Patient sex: F
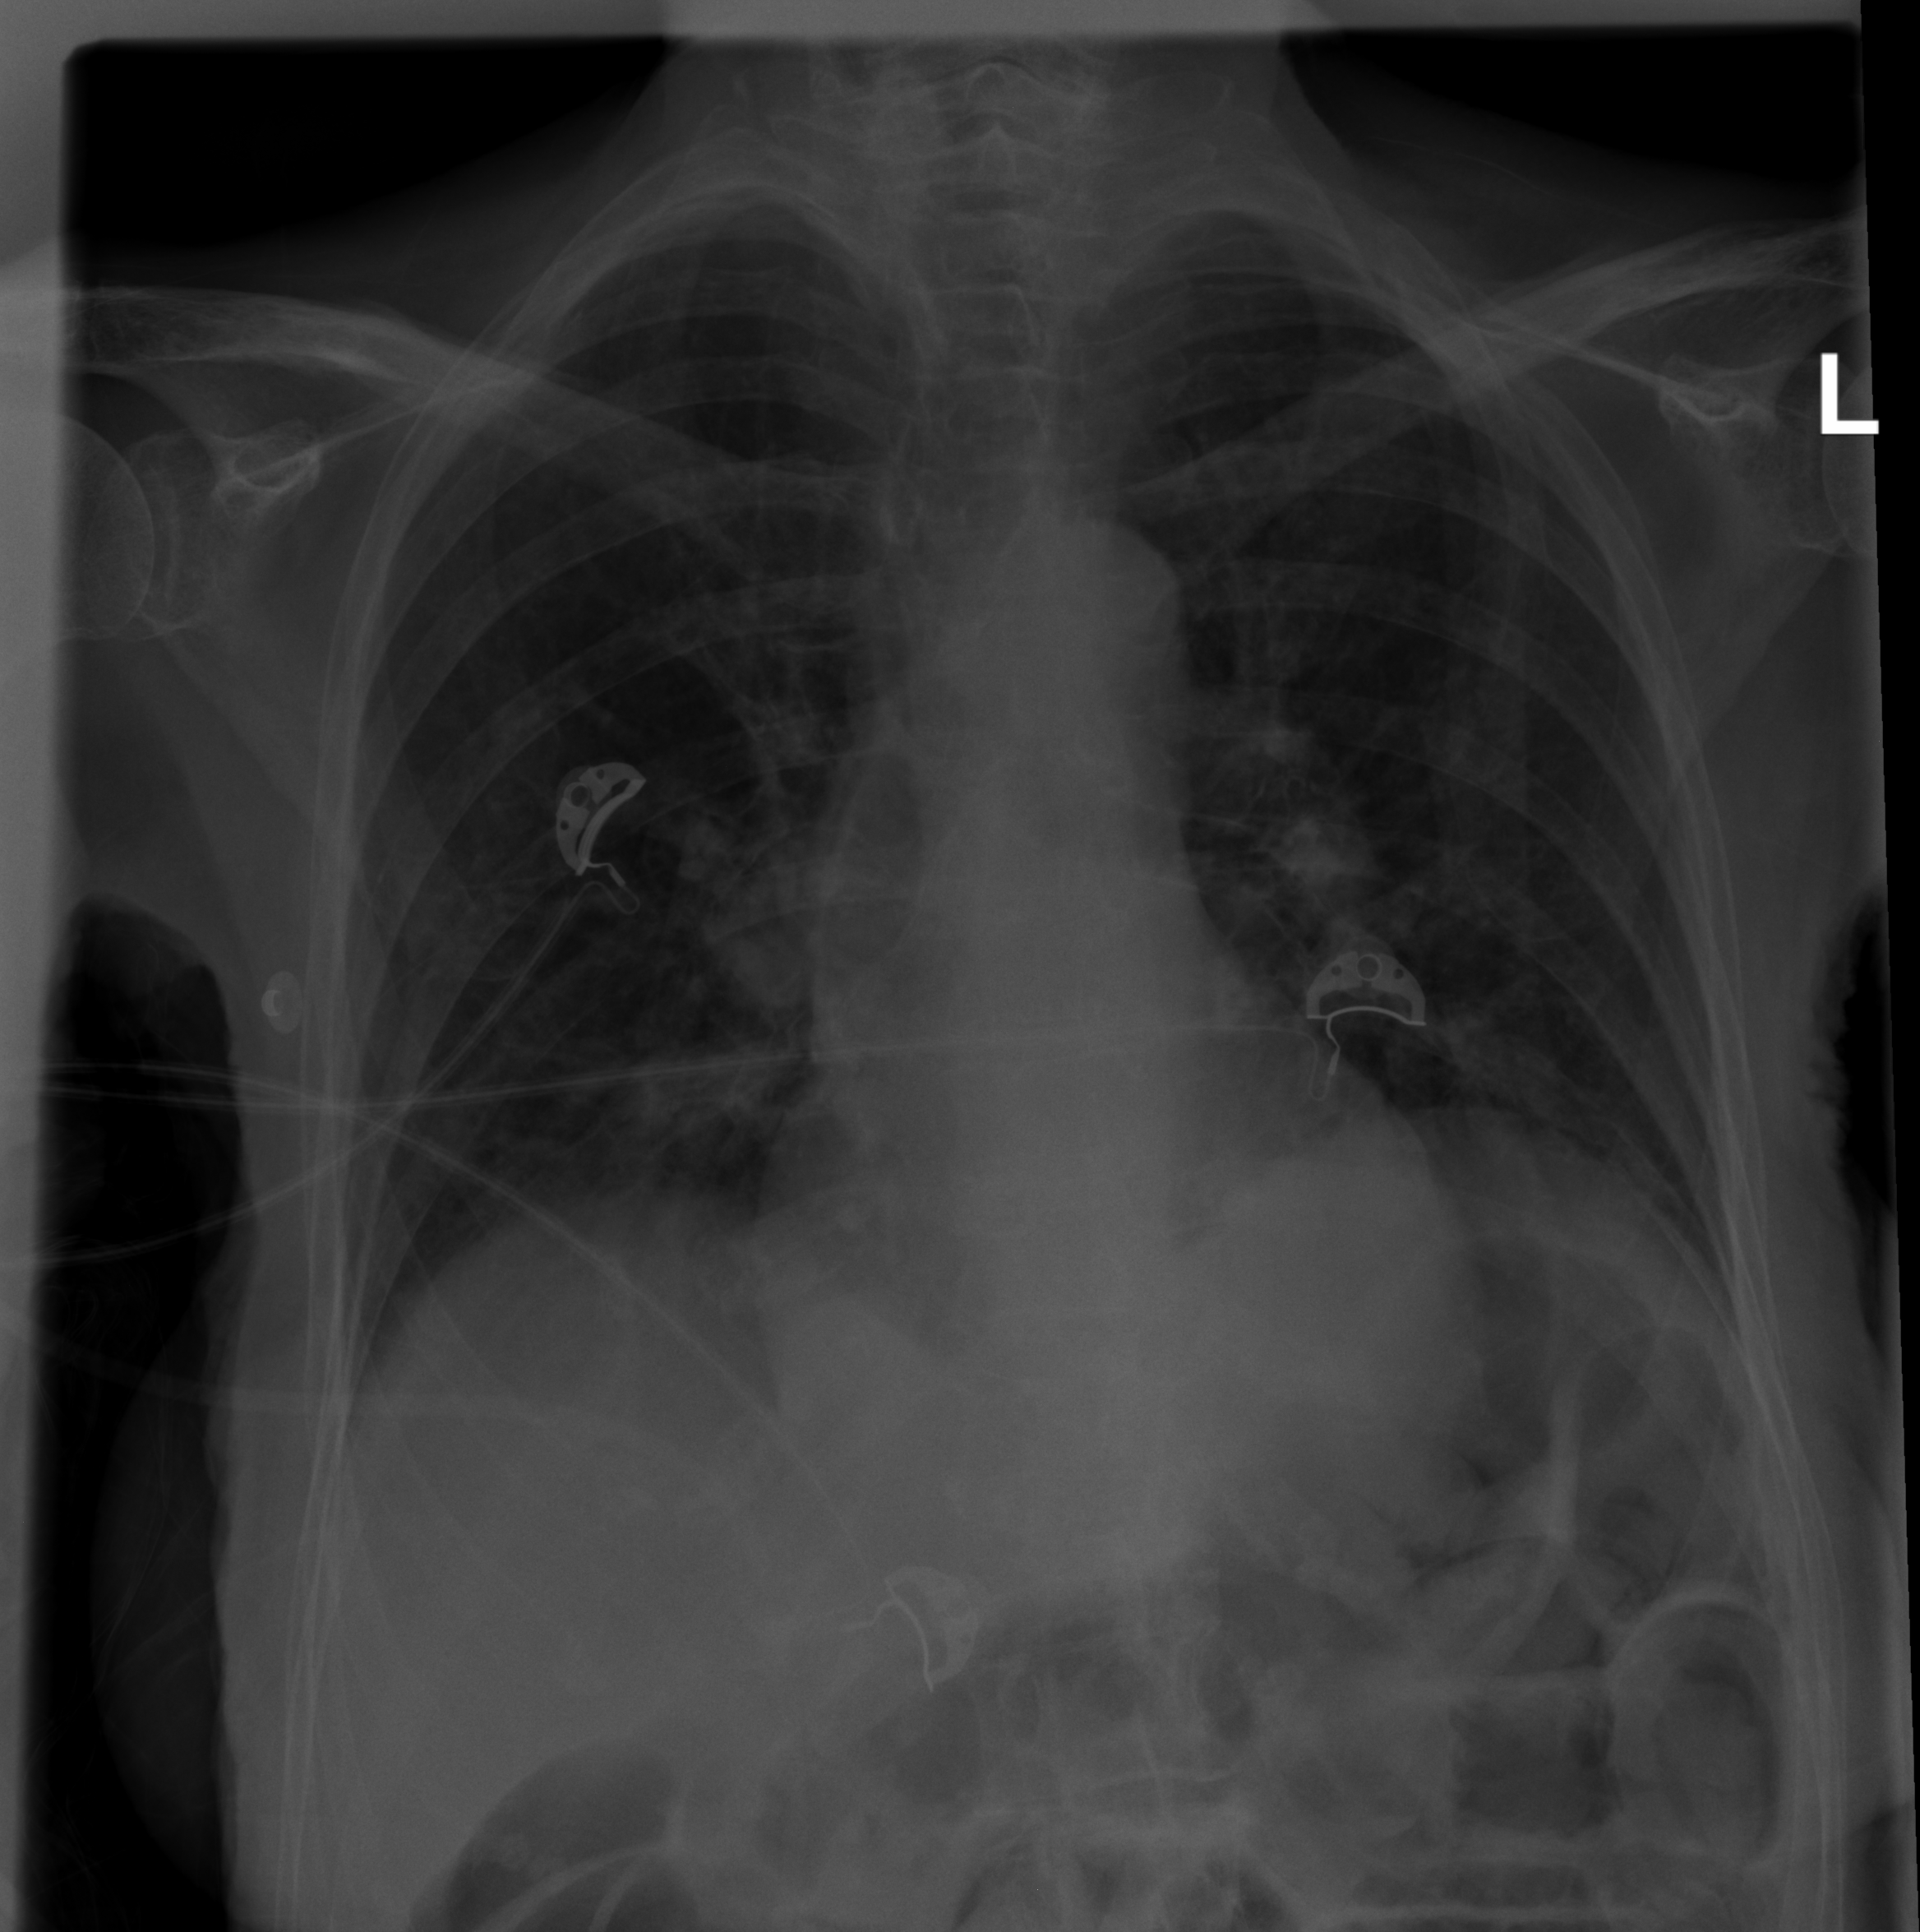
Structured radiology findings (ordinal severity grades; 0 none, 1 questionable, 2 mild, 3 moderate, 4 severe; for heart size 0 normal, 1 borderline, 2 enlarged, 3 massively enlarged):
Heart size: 0
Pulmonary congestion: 1
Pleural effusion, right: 0
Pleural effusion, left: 0
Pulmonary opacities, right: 0
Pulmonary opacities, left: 0
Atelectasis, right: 1
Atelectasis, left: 0